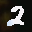
Label: 2